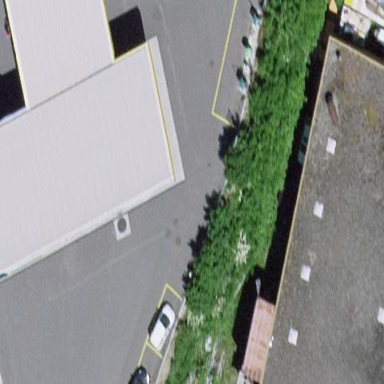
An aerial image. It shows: View of roof of building.